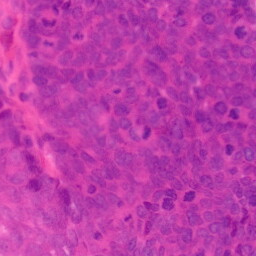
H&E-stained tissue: Colon